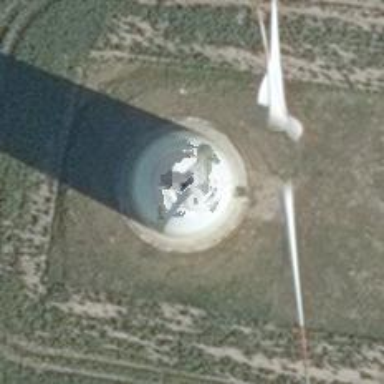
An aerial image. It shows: Wind generator powered by wind turbine.